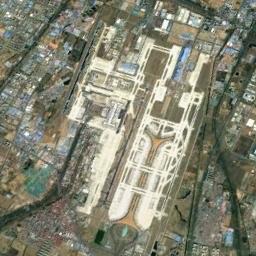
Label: airport